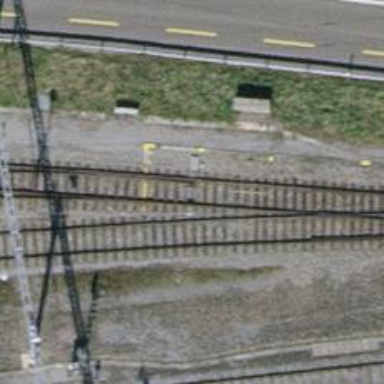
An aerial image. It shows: Railway switch.